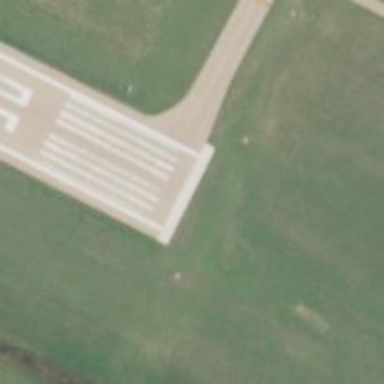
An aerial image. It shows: Runway surface made of asphalt at airport.